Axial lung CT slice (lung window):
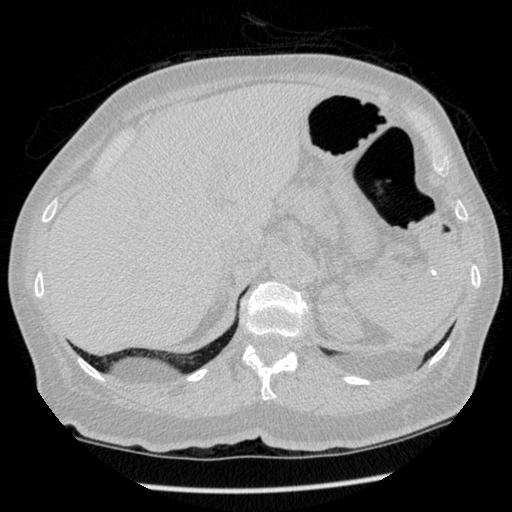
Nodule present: no